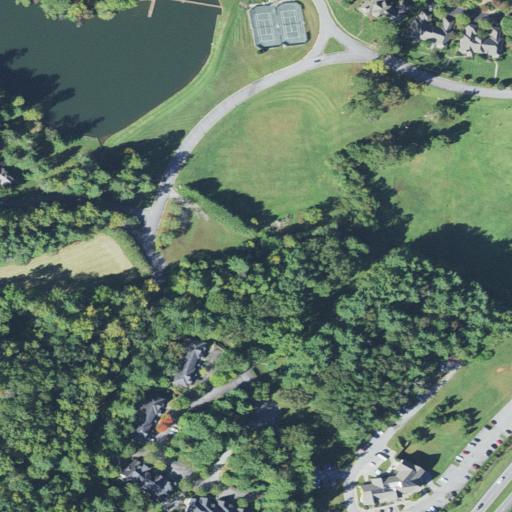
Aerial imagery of valley in North Carolina named Fortune Cove containing open development, low intensity development, pasture, evergreen forest, medium intensity development, mixed forest, open water, grassland, and high intensity development